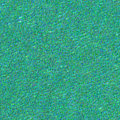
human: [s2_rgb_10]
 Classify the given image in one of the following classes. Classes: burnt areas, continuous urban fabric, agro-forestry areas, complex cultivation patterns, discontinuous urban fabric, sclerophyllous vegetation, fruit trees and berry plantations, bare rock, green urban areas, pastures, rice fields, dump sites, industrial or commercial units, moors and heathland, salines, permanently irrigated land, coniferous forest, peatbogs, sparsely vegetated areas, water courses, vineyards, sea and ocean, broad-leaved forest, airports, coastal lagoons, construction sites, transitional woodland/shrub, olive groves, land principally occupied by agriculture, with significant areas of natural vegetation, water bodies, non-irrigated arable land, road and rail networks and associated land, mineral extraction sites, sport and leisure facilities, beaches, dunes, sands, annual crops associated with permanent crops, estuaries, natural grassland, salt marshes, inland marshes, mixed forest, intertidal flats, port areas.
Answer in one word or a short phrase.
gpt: sea and ocean